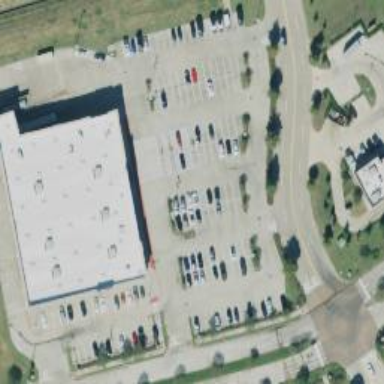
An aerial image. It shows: Parking space is available.